Question: I would like to have in my entity composite primary key consisting of 2 columns (attributes), and have one of them to be foreign key simultaneously.
I write something like this, but don't know whether it works cause foreign key is marked as generated value in IntelliJ data source
'''
@Entity
@Table(name = "service_point")
@Access(AccessType.PROPERTY)
@IdClass(ServicePointId.class)
public class ServicePoint {
private Long providerId;
private Integer servicePointNumber;
private Provider provider;
@Id
@Basic(optional = false)
@Column(name = "provider_id", nullable = false, insertable = false,
updatable = false, columnDefinition = "BIGINT UNSIGNED")
public Long getProviderId() {
return providerId;
}
public void setProviderId(Long providerId) {
this.providerId = providerId;
}
@Id
@GeneratedValue(strategy = GenerationType.IDENTITY)
@Basic(optional = false)
@Column(name = "service_point_no", nullable = false, columnDefinition = "BIGINT UNSIGNED")
public Integer getServicePointNumber() {
return servicePointNumber;
}
public void setServicePointNumber(Integer servicePointNumber) {
this.servicePointNumber = servicePointNumber;
}
@ManyToOne(fetch = FetchType.EAGER)
@JoinColumn(name = "provider_id")
public Provider getProvider() {
return provider;
}
public void setProvider(Provider provider) {
this.provider = provider;
}
}
'''
I have tested Brian Vosburgh and it works:
'''
transaction.begin();
em.persist(provider);
ServicePoint servicePoint = new ServicePoint(provider, 1);
em.persist(servicePoint);
transaction.commit();
ServicePoint servicePoint2 = em.find(ServicePoint.class,
new ServicePointId(provider.getUserId(), servicePoint.getServicePointNumber()));
assertTrue("Service point provider id and Provider provider id should be the same.",
servicePoint2.getProvider().getUserId() == provider.getUserId());
assertNotNull("Service point number can not be null", servicePoint2.getServicePointNumber());
assertEquals(servicePoint2.getProvider(), provider);
transaction.begin();
em.remove(servicePoint);
em.remove(provider);
transaction.commit();
'''
I have been trying to resemble the below solution and couldn't get through
how to write ServicePointPhotoId @IdClass

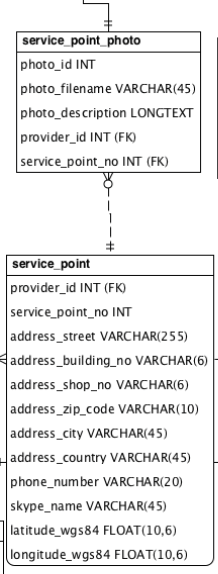
Answer: Get rid of the 'providerId' field and its corresponding getter and setter. Add an '@Id' annotation to 'getProvider()'. Define the 'IdClass' like this:
'''
public class ServicePointId {
private Long provider;
private Integer servicePointNumber;
public Integer getProvider() {
return provider;
}
public void setProvider(Integer provider) {
this.provider = provider;
}
public Integer getServicePointNumber() {
return servicePointNumber;
}
public void setServicePointNumber(Integer servicePointNumber) {
this.servicePointNumber = servicePointNumber;
}
}
'''
Note that the property name in the 'IdClass' matches the property name in the 'Entity' (i.e. 'provider'), but the properties' types are different. In the 'IdClass' the property type must match the type of the 'Id' property of 'Provider'.
This is discussed in the JPA 2.1 spec, section 2.4.1.
Suggestion for UPDATE 2:
'''
public class ServicePointPhotoId {
public ServicePointId servicePoint;
public Long photoId;
}
@Entity
@IdClass(ServicePointPhotoId.class)
@Table(name="service_point_photo")
public class ServicePointPhoto {
@Id
@ManyToOne
@JoinColumns({
@JoinColumn(name="provider_id", referencedColumnName="provider_id"),
@JoinColumn(name="service_point_no", referencedColumnName="service_point_no")
})
private ServicePoint servicePoint;
@Id
@Column(name="photo_id")
private Long photoId;
}
'''
Note the attribute name must match (i.e. 'servicePoint'); but the 'IdClass' attribute's type must match the referenced 'Entity''s 'IdClass' (i.e. 'ServicePointId').
I have used field annotations, but you can convert those to property annotations.
Again: the JPA 2.1 spec has an example of just this sort of relationship in section 2.4.1.3.